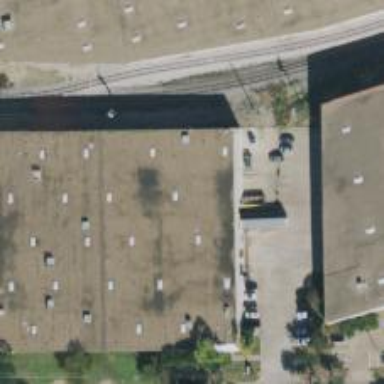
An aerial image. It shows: Warehouse.